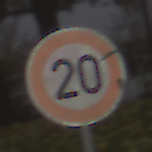
Verkehrszeichen: Geschwindigkeit20
Umgebung: Outdoor, Nature
Tageszeit: MorningAfternoon
Wetter: Overcast
Licht: Natural
Jahreszeit: Autumn
Kontrast: LowContrast